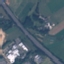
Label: Highway